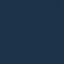
Land use / land cover class: SeaLake